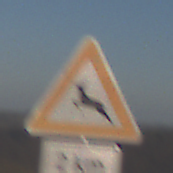
Verkehrszeichen: WildwechselRechts
Zusatzzeichen unten: Entfernungsangaben2
Umgebung: Outdoor, Nature
Tageszeit: MorningAfternoon
Wetter: Clear
Licht: Natural
Jahreszeit: Winter
Kontrast: HighContrast